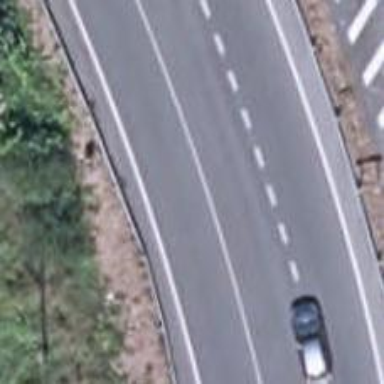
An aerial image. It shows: Trunk highway.